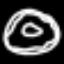
Label: donut